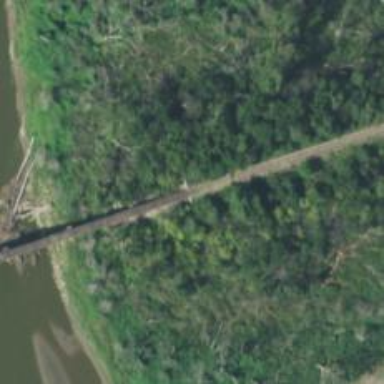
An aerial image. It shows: Preserved railway bridge.